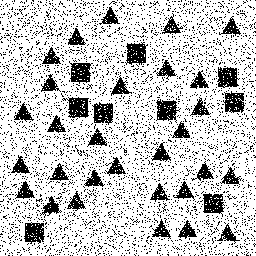
Squares: 9
Triangles: 29
Stars: 0
Total shapes: 38